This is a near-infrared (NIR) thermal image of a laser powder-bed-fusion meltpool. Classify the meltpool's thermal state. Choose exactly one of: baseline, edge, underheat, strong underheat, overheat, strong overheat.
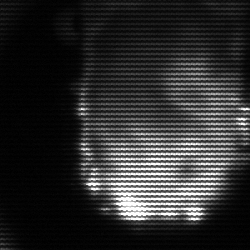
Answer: baseline